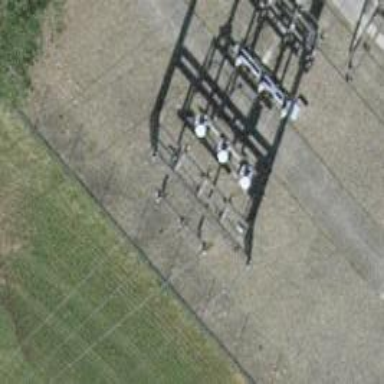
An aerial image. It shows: Power line with 3 cables. It is situated in bay.